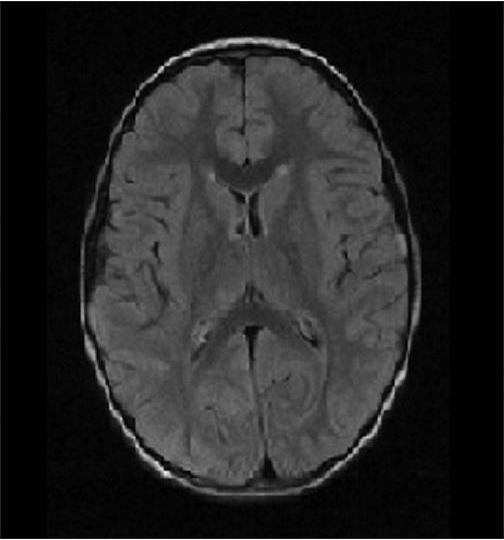
Label: notumor